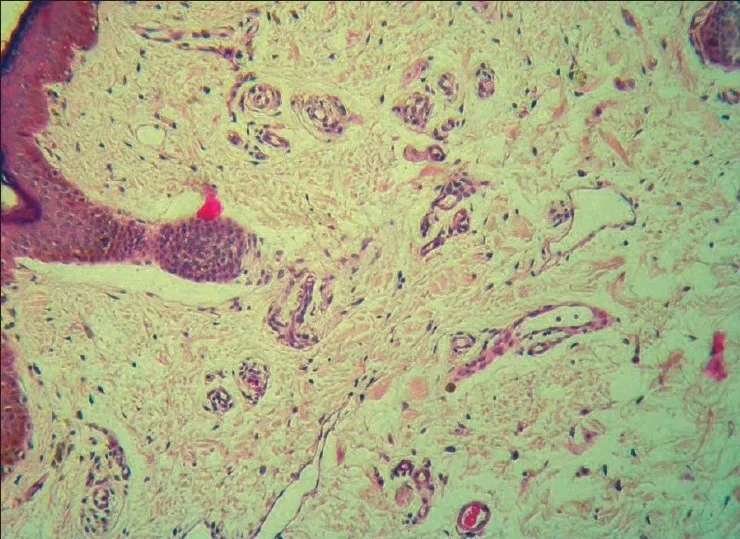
Photomicrograph showing intralymphatic histiocytic infiltration (Hematoxylin and Eosin, x20).
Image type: pathology (h&e)